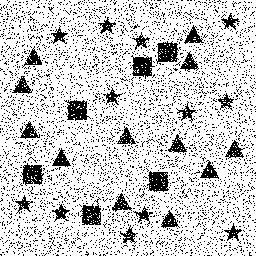
Squares: 6
Triangles: 12
Stars: 12
Total shapes: 30